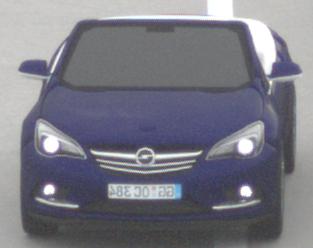
Make: Opel
Model: Cascada 1.4 Turbo
Detailed model: Cascada
Model produced from: 2013/03
Model produced until: 2015/01
Doors: 2
Color: blue
Road condition: dry road
Daytime: morning or afternoon
Contrast: low contrast